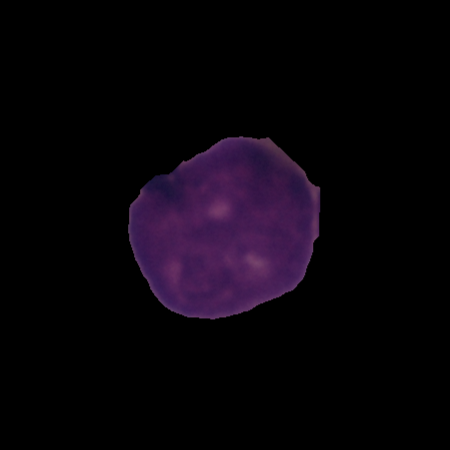
Label: cancer